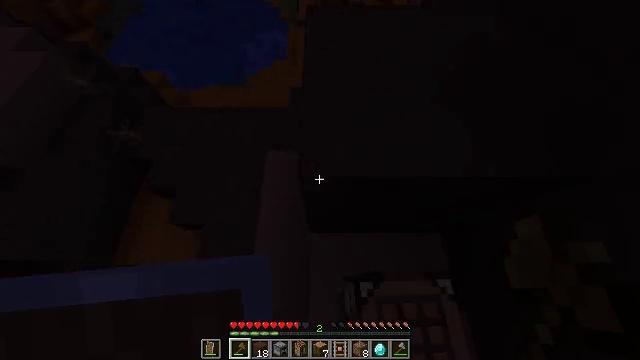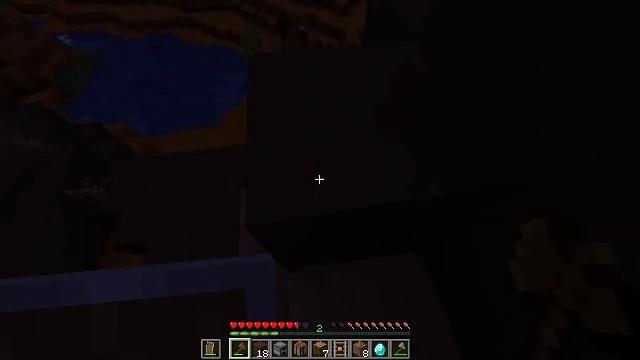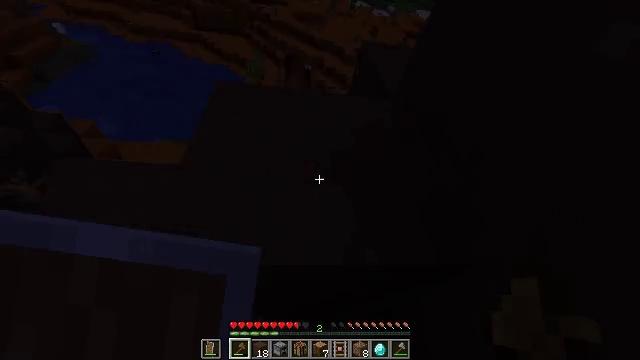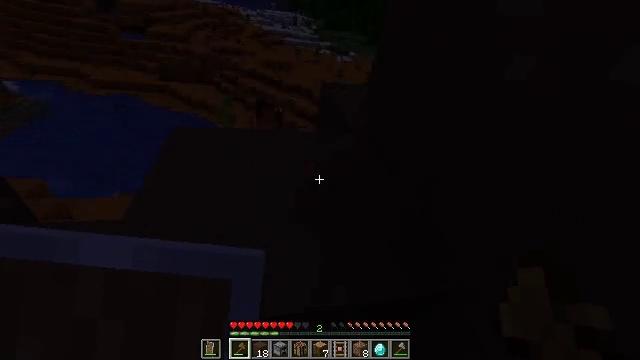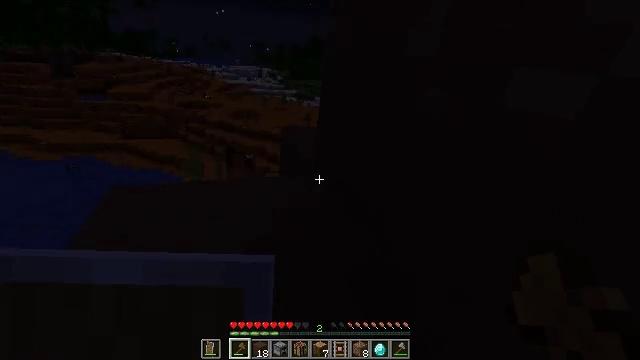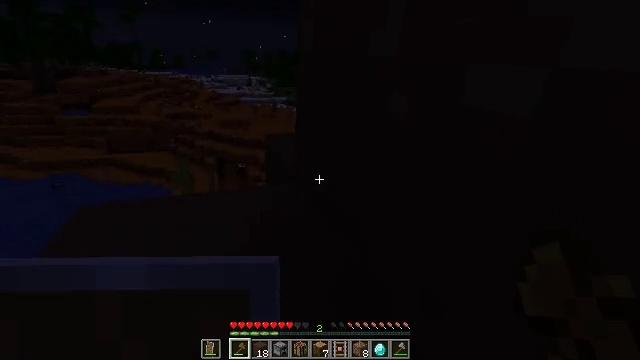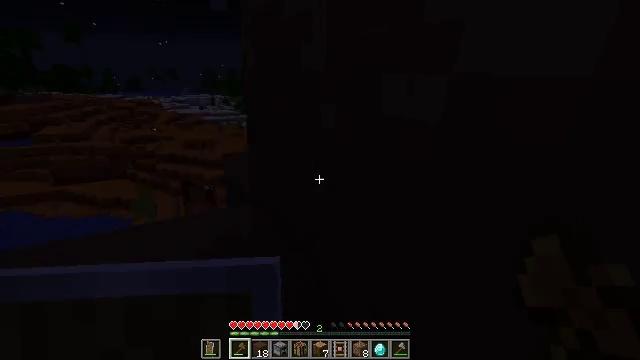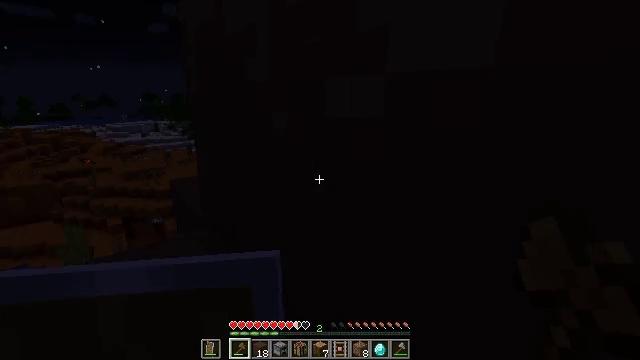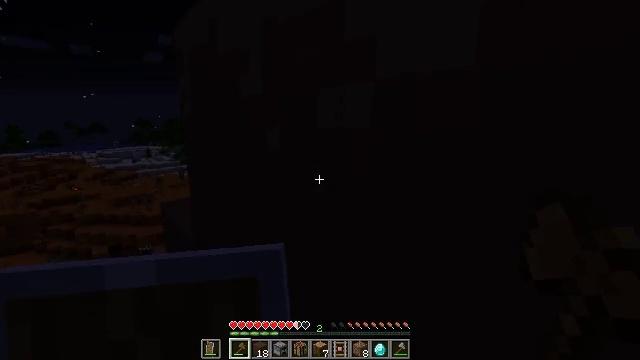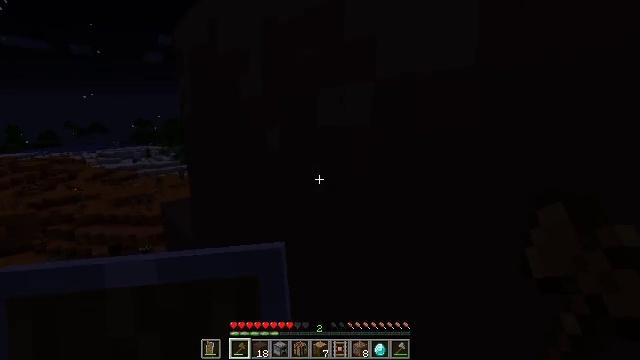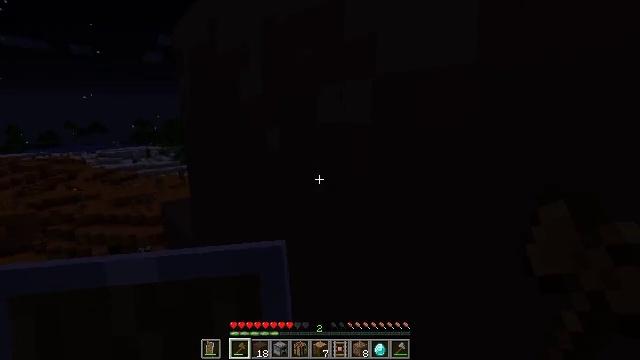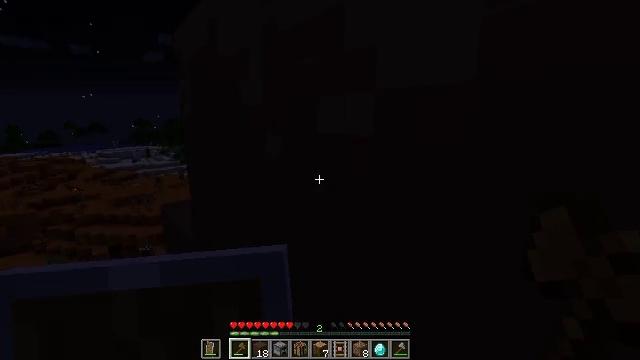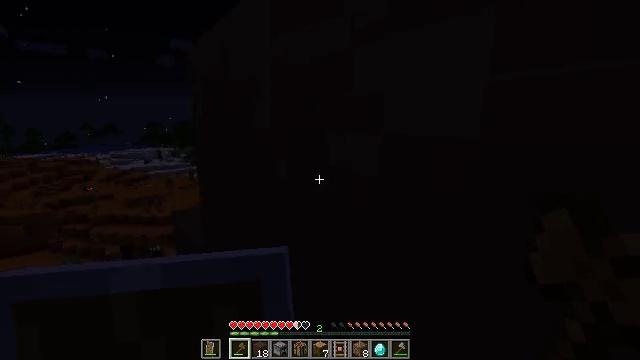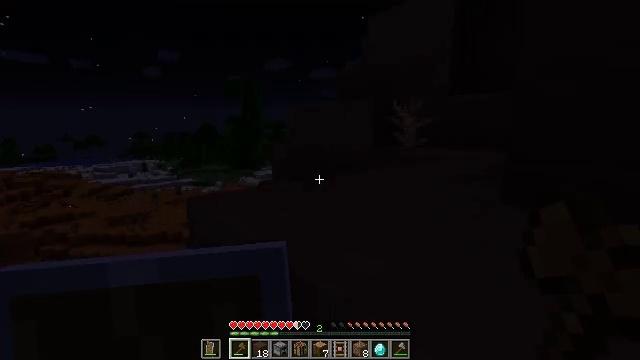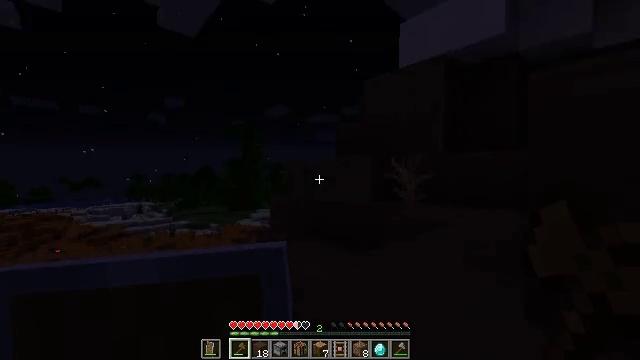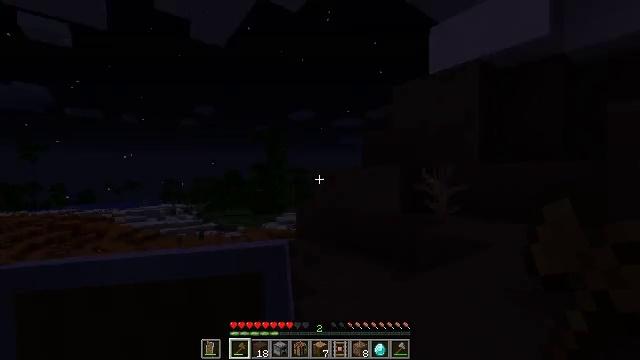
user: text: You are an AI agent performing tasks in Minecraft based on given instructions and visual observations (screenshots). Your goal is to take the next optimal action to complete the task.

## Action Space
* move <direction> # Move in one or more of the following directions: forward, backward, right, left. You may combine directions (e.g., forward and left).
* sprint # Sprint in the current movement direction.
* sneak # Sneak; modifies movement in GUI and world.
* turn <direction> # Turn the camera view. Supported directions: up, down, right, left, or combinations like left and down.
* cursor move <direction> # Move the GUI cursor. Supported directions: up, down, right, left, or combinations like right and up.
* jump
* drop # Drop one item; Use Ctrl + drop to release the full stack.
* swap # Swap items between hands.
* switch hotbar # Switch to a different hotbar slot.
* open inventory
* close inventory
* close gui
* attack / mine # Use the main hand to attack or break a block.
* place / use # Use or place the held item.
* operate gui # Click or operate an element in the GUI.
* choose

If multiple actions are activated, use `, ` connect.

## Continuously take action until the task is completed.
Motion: motion action
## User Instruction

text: Gather sugar cane for crafting.
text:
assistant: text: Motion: move forward and move right, sprint, turn right and up
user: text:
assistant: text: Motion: move forward and move right, sprint, turn right and up
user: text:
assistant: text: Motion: move forward and move right, sprint, turn right and up
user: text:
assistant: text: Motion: move forward and move right, turn right and up
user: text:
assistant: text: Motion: move forward, turn right and up
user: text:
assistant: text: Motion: turn right and up
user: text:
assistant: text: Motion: turn right and up
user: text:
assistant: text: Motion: turn right and up
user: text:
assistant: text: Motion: no_op
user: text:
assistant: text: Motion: move forward
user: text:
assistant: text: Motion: move forward, sprint
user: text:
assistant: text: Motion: move forward, sprint, turn left, jump
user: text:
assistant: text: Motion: move forward, sprint, turn right and up, jump
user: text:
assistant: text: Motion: move forward, sprint, turn up, jump
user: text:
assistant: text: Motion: move forward, sprint, turn left, jump
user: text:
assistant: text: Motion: move forward, sprint, turn left and down, jump
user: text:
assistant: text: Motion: move forward, sprint, turn left and down, jump
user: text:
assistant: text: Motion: move forward, sprint, turn left and down, jump
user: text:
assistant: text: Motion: move forward, sprint, turn left and down, jump
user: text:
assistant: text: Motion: move forward, sprint, turn left
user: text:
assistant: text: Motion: move forward, sprint, turn left
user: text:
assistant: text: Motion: move forward, sprint, turn left and down
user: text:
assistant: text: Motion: move forward, sprint, turn left and down
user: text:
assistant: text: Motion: move forward, sprint, turn left and down
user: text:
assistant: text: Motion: move forward, sprint, turn right and down
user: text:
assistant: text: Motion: move forward, sprint, turn right and down
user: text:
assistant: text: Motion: move forward and move right, sprint
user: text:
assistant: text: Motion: move forward and move right, sprint
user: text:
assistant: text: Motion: move forward and move right, sprint
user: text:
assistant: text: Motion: move forward and move right, sprint